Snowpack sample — Loveland Pass, Silver Plume, Colorado, USA (2/11/26, 12:00 PM MST)
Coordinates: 39.663, -105.886
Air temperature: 35 °F
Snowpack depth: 82 cm
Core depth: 30 cm
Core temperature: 23 °F
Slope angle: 13°, slope face: 12°
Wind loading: high
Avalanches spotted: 1
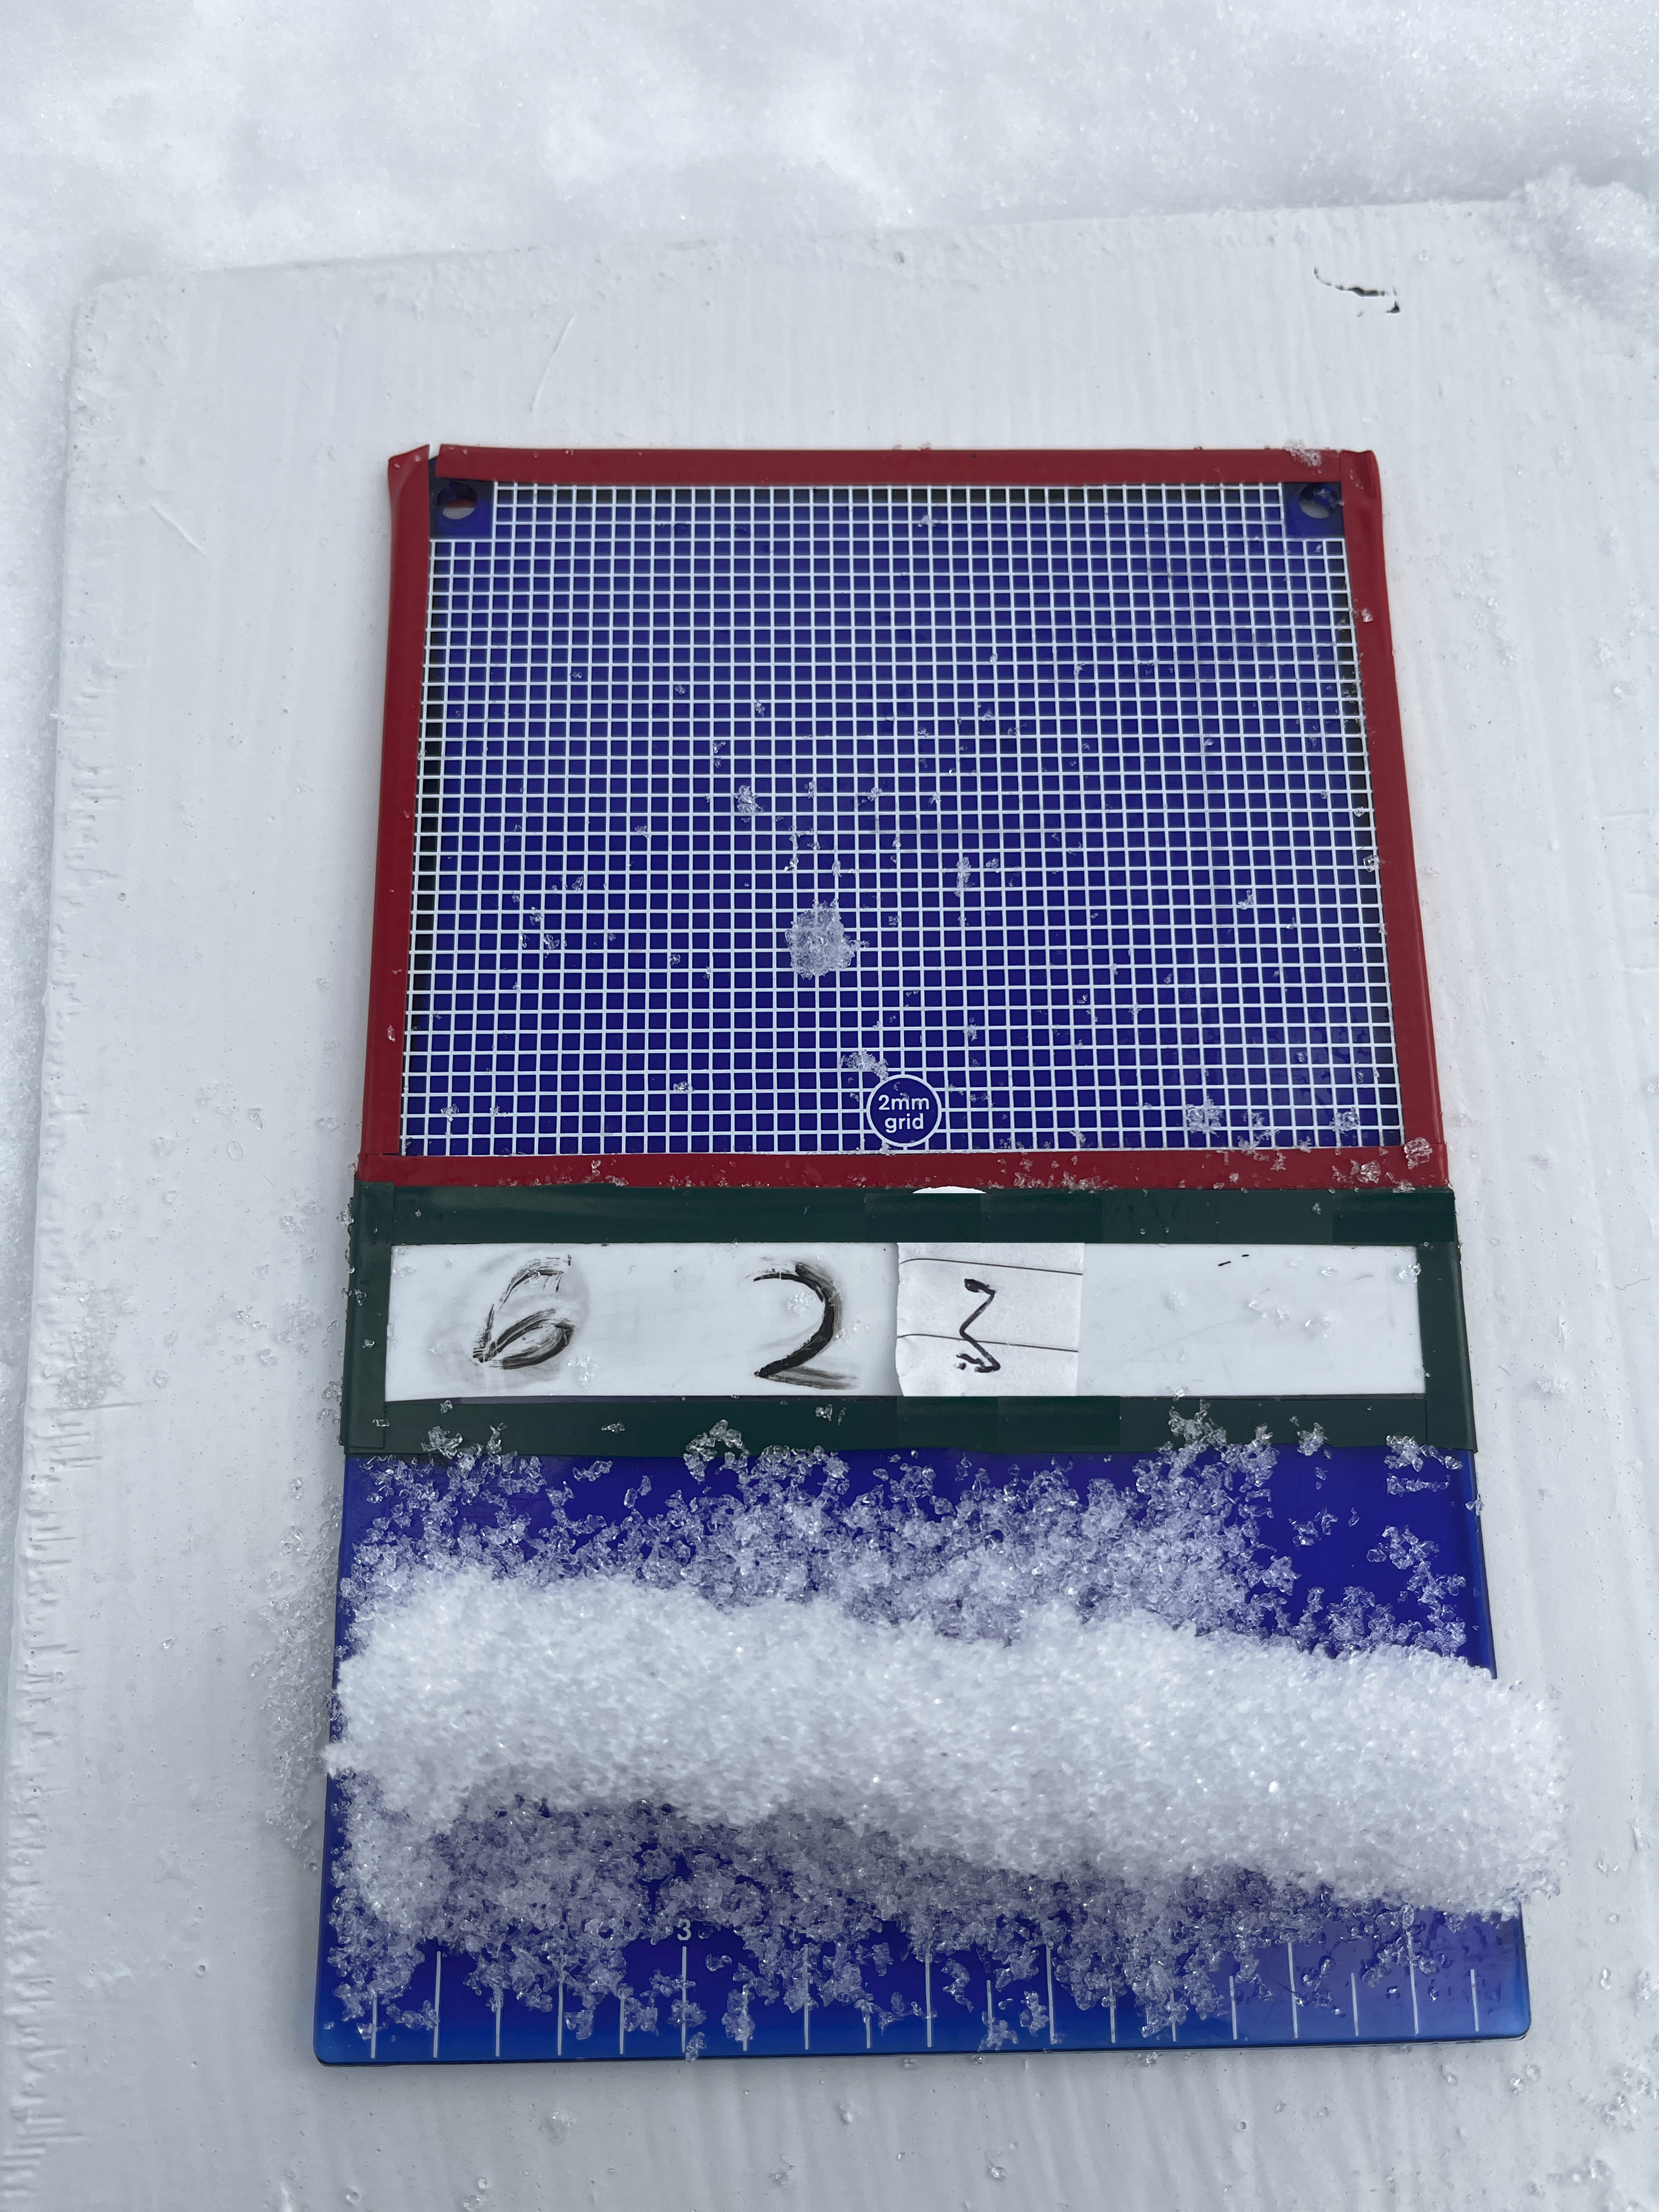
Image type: crystal_card
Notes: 1 small avalanche spotted on the north side of the bowl, lots of wind loading